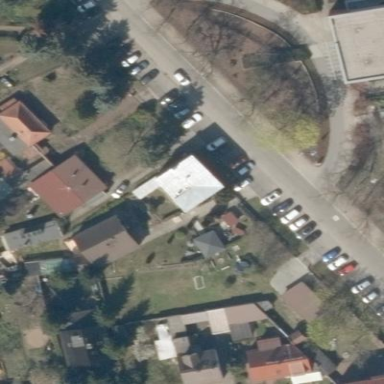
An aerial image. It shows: Street side parking area.